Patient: sex M, age 65
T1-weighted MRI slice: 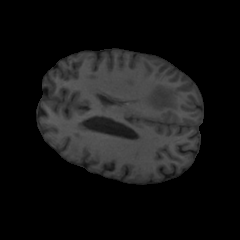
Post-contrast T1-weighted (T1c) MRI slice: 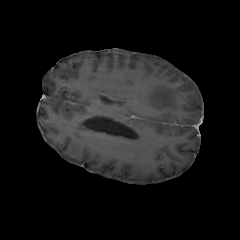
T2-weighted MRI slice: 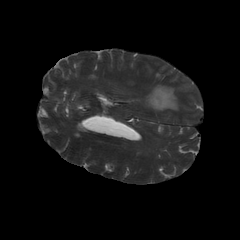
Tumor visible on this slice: yes
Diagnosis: Glioblastoma, IDH-wildtype
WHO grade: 4